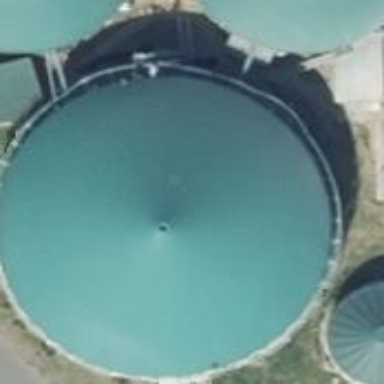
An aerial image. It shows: Storage tank with man-made structure.